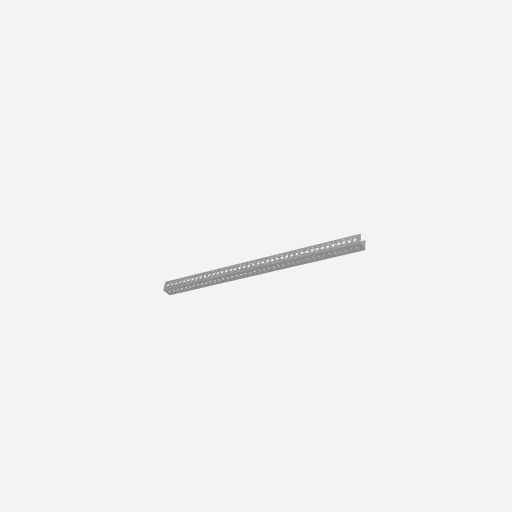
Part: UChannel41H